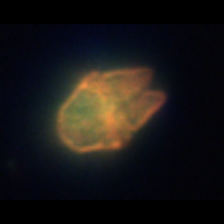
Taxon: Akashiwo
Group: Dinoflagellates